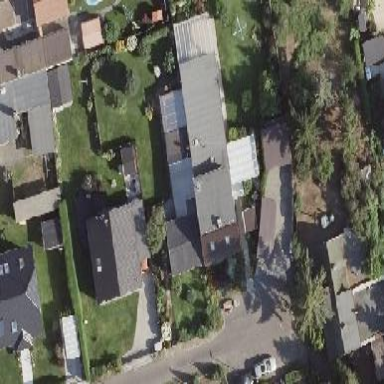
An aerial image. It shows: Semidetached house.